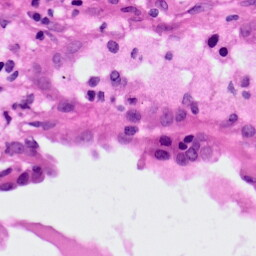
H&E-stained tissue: Lung